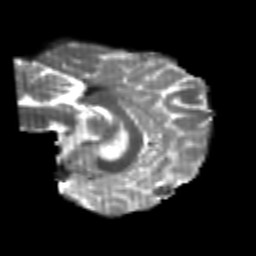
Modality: T2w
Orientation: sagittal
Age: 22
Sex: female
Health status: healthy
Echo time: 0.074 s